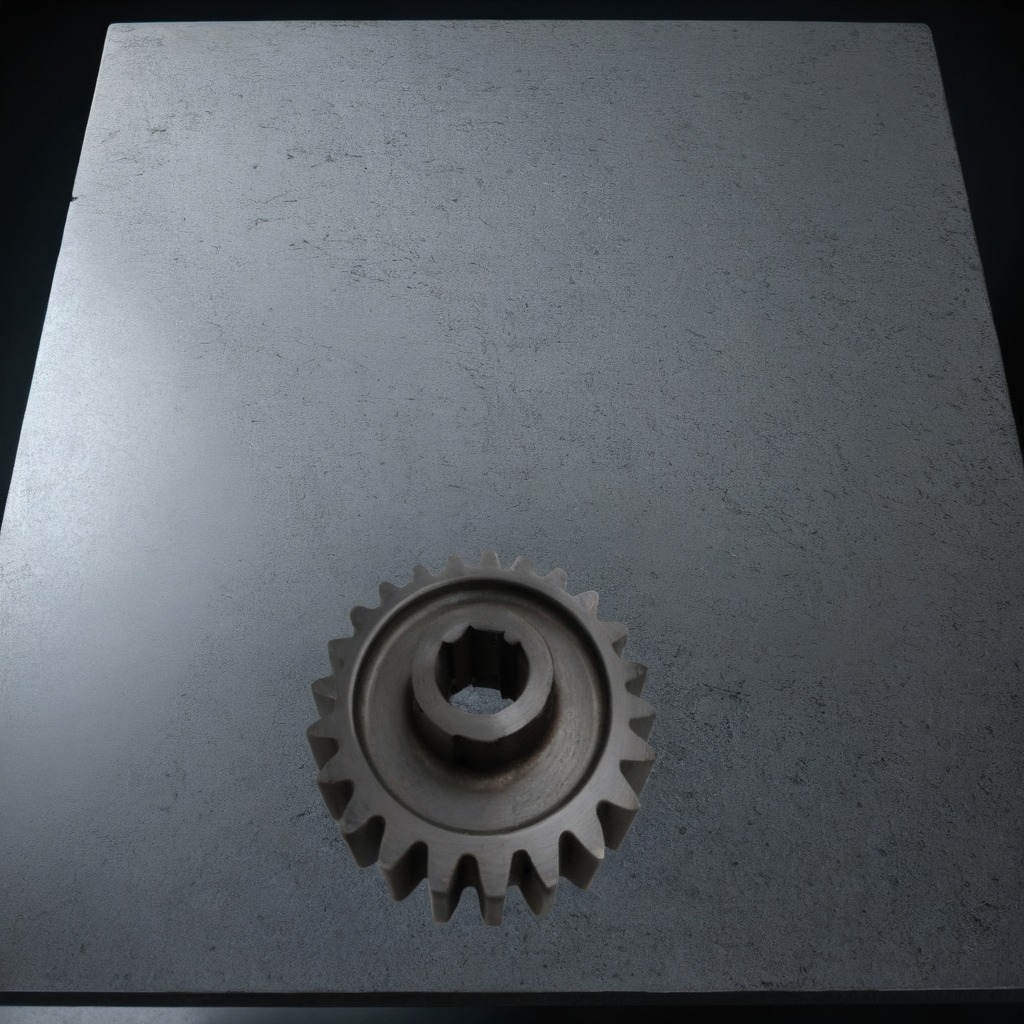
A steel gear with teeth is lying on a clean granite table inside a workshop at night dim ambient light soft shadows worn but